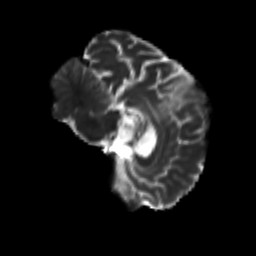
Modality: T2w
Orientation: sagittal
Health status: ill
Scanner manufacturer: siemens
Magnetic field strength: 3 T
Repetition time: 13.7 s
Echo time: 0.098 s